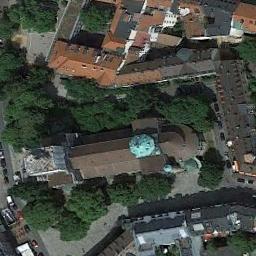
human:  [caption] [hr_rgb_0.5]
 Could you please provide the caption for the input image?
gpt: This is a church with many trees around it .

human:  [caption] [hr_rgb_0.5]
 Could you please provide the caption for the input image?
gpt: The church is surrounded by some buildings and trees .

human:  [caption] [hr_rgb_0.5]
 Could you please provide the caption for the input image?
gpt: The church with a green tower and the rest of the church has a cross-shaped roof .

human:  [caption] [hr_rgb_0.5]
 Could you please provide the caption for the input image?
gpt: A light yellow roofed church with a blue and white tower on the roof, Surrounded by trees, Buildings and vehicles .

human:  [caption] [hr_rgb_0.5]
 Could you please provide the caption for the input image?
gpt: There are many trees near the church .